Question: I am fairly new to the powershell, I thought tho that it would be a perfect solution for a quick script to disable all network adapters with one click.
I have found <URL> and followed the steps described there.
Everything looked right untill I called 'Disable()' function. Here is my script:
'''
$lan = get-wmiobject -class Win32_NetworkAdapter -namespace root\CIMV2 | where-object {$_.Name -match "Ethernet"}
$lanEnabled = $lan | % {$_.NetEnabled}
write-host "Ethernet status: " $lanEnabled
if($lanEnabled){
write-host "Disabling Ethernet"
$lan | % {$_.Disable()}
}
else{
write-host "Enabling Ethernet"
$lan | % {$_.Enable()}
}
'''
So '% {$_.NetEnabled}' returns correct status of my Ethernet card. I see in the console all outputs from 'write-host'. But the calls to '% {$_.Enable()}' or '% {$_.Disable()}' instead of enabling/disabling just output the following (see lines below 'Disabling Ethernet'):

Am I doing something wrong? Like I said I am brand new to the powershell world so I wouldn't be surprised... Thanks for your time and help :)
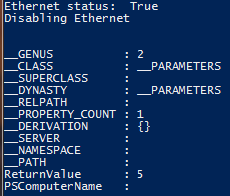
Answer: As Koliat says, the return value means Access Denied. For almost all WMI methods, you need administrative privileges. You need to elevate the PowerShell host as administrator and try it again.
Also, I'd re-write the PowerShell code a bit:
'''
$lan = get-wmiobject -query "SELECT * FROM Win32_NetworkAdapter WHERE NetEnabled='True' OR NetEnabled='False'"
foreach ($adapter in $lan) {
Switch ($adapter.NetEnabled) {
"True" {
Write-Host "Disabling adapter ..."
$adapter.Disable()
}
"False" {
Write-Host "Enabling adapter ..."
$adapter.Enable()
}
}
}
'''
When using WMI, the right way of filtering objects is to use the '-Filter' parameter. With 'Where-Object', there is a performance impact. You may not notice it in your example but it is a best practice to use '-Filter' with 'Get-WmiObject' cmdlet.